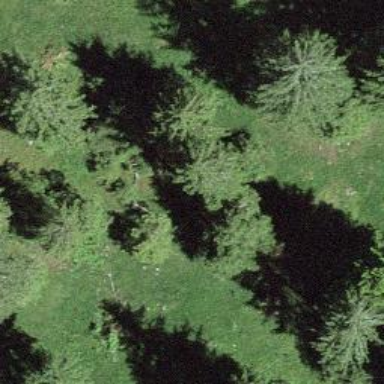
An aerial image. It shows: Single tag "natural: tree."